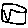
Label: square